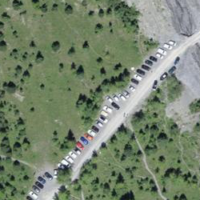
EUNIS habitat code: 23
Species observed at this site:
Cupido minimus